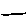
Label: line